Question: Im trying to build a fluid layout in CSS with percentages instead of pixels. I want it so that if the user tries to zoom in on the website, all internal proportions should stay the same.
Right now, when I zoom in, the text grows out of the drivs and the layout breaks.
I'm using a wrapper and three columns which has about 30 percent in width each.
Since this is sort of a layout problem, I've posted the entire layout on JSBin. The problem is apparent there as well. When you zoom in, the internal proportions break and the text grows out.
<URL>
Anyone got any ideas how to fix this?

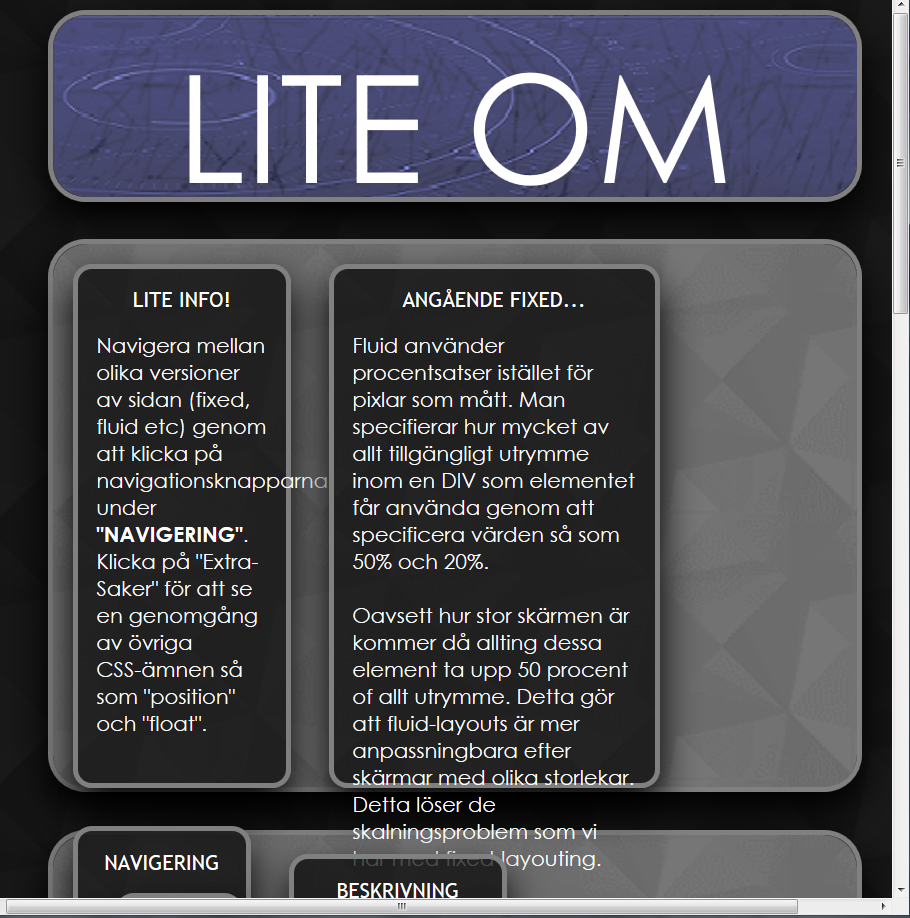
Answer: In top of your css add:
'''
* { box-sizing: border-box; }
'''
This makes the box model calculate paddings and borders of the box. It's best to use when working with relative measures. (Or always)
Forgot to mention. The reason the layout breaks is because of margins. At a point they + the percentage becomes more than 100%.
Consider a page that is '100px' wide only. Then each '10px' margin would be equal to '10%'.
Lycka till!